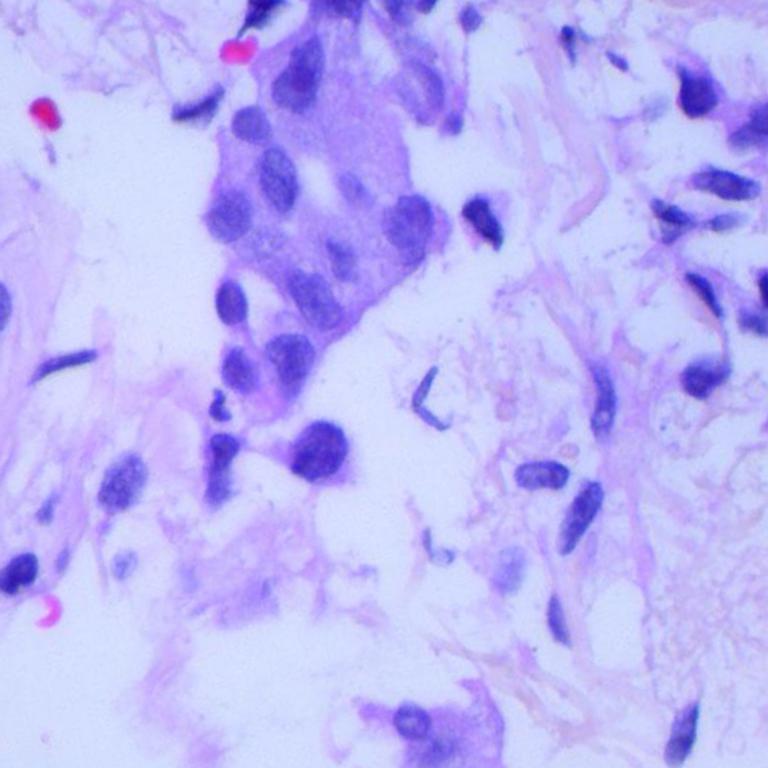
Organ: lung
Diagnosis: adenocarcinomas